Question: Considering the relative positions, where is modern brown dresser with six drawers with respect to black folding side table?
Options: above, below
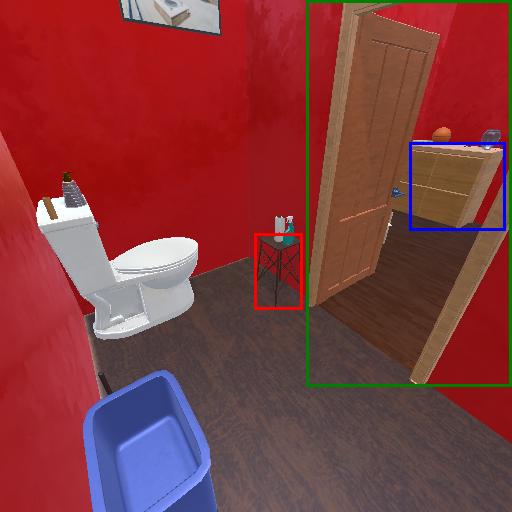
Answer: above